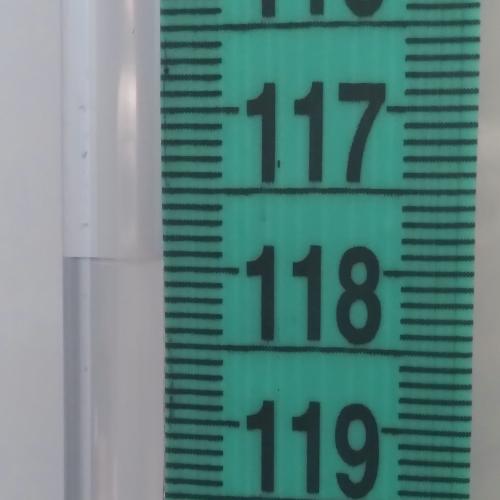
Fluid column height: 118.0 cm